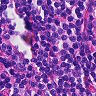
Metastatic tissue present: no